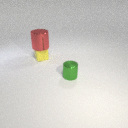
small green metal cylinder to the right of small yellow rubber cube